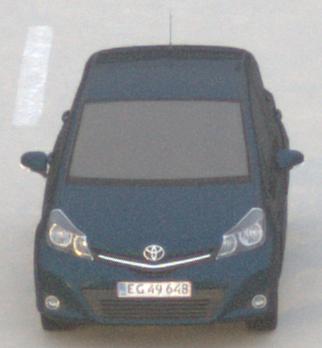
Make: Toyota
Model: Yaris 1.0
Detailed model: Yaris (XP9)
Model produced from: 2009/01
Model produced until: 2010/10
Doors: 3
Color: blue
Road condition: dry road
Daytime: sunrise or sunset
Contrast: low contrast